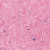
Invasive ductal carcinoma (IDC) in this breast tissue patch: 0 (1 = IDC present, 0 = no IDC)